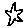
Label: star